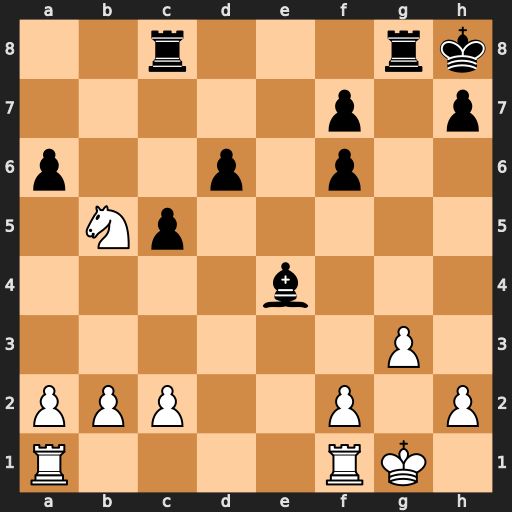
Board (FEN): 2r3rk/5p1p/p2p1p2/1Np5/4b3/6P1/PPP2P1P/R4RK1
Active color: w
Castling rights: -
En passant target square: -
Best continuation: Nxd6